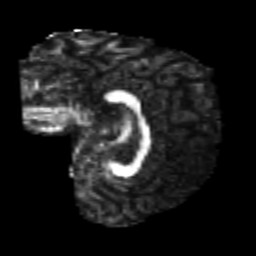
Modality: FA
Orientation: sagittal
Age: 24
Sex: female
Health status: healthy
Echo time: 0.074 s